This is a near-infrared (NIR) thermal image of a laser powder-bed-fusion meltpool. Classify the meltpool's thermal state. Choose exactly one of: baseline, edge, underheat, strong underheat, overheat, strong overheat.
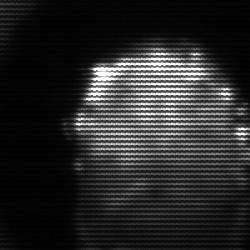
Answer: baseline